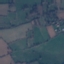
Land use / land cover class: Pasture